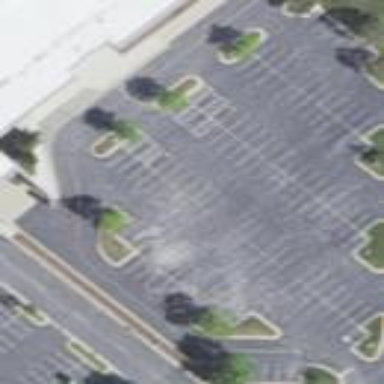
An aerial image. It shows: Parking area with surface.